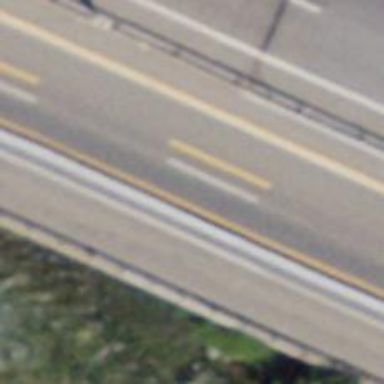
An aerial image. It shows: Motorway bridge with asphalt surface.